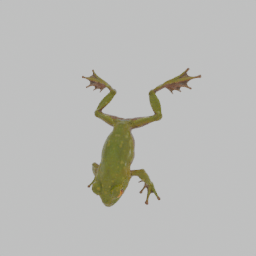
Label: animals